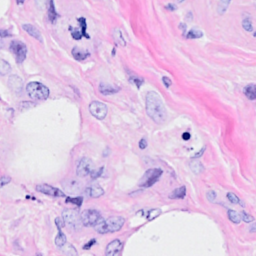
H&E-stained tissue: Breast